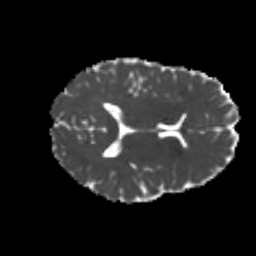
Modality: MD
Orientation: axial
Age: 20
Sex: female
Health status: healthy
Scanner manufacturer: philips
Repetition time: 7.386 s
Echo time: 0.08599 s